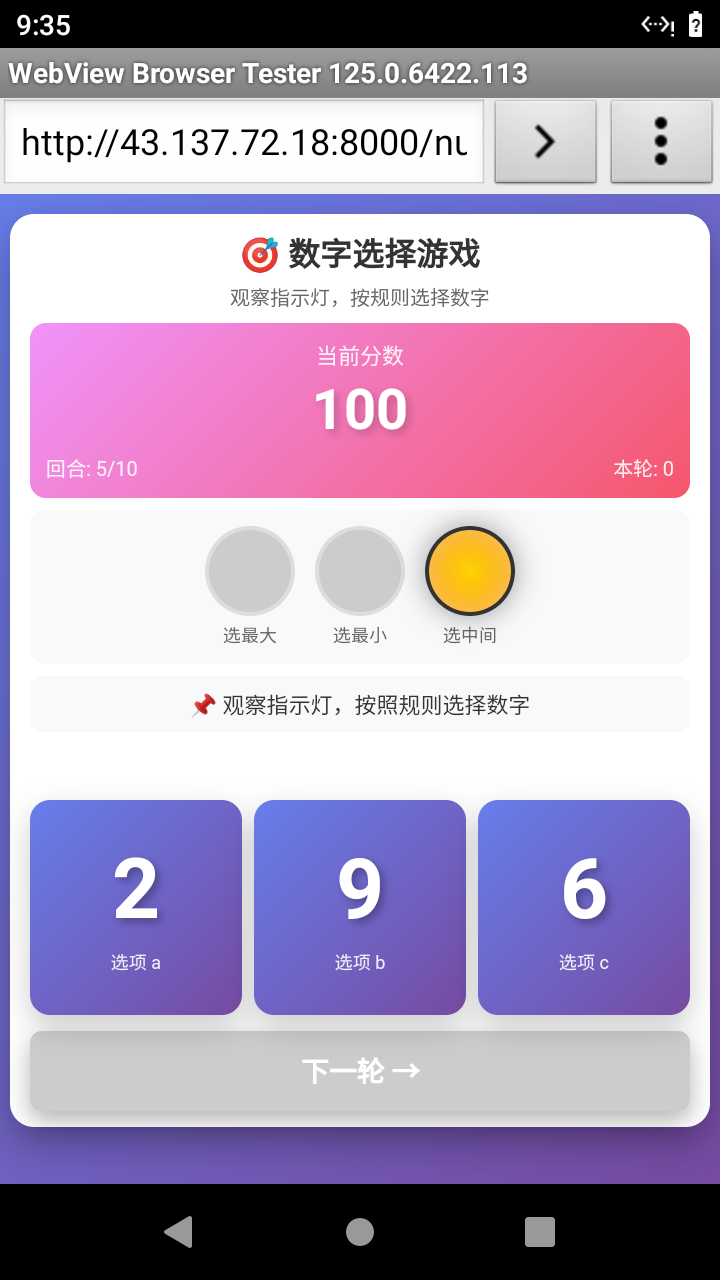

Select the correct number based on the traffic light color.
Answer: 2